Interaction volume radius: 10 \u00c5
Interaction volume height: 45 \u00c5
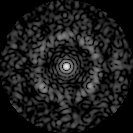
Disorder parameter: 0.7612